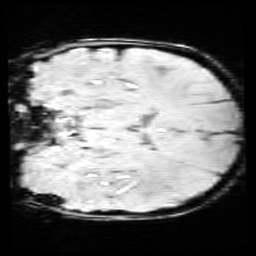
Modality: SWI
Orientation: coronal
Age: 9
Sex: female
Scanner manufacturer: siemens
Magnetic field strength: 3 T
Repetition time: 0.027 s
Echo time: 0.02 s